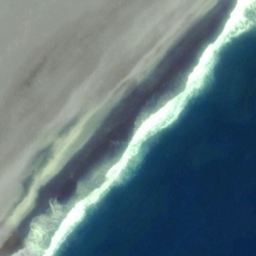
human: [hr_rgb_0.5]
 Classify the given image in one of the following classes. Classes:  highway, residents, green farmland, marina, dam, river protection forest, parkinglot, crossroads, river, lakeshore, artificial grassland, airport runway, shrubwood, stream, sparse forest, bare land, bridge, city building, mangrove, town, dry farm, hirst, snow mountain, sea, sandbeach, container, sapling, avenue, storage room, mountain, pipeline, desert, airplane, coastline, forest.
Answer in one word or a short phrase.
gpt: coastline